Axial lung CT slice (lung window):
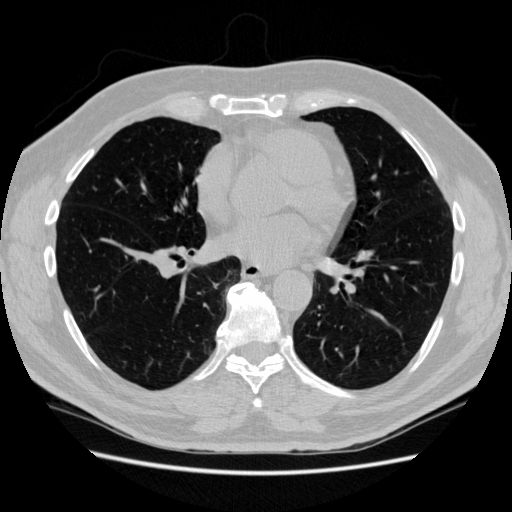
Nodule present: no